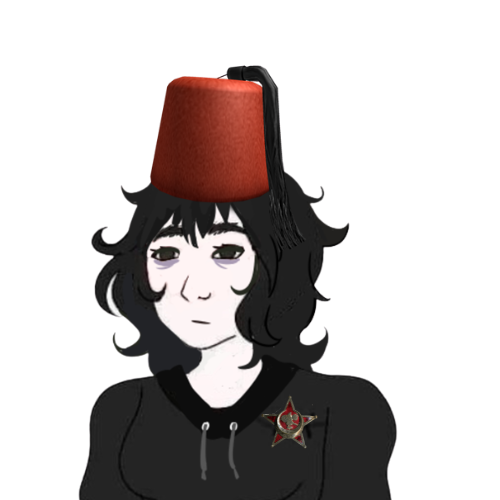
Label: 5_Doomer_Girl